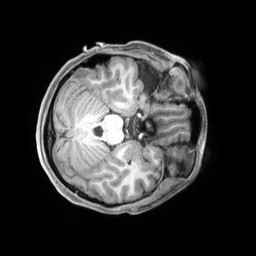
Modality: T1w
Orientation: axial
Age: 21
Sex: female
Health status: ill
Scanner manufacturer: siemens
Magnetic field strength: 3 T
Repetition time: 2.2 s
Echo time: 0.00218 s